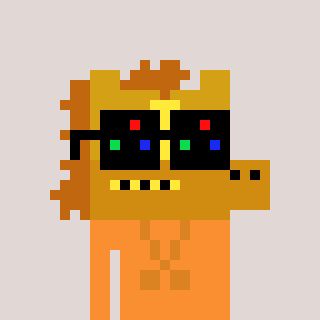
a pixel art character with square black sunglasses, a yellow horse-shaped head and a orange-colored body on a warm background